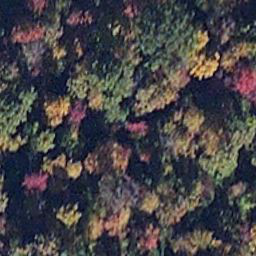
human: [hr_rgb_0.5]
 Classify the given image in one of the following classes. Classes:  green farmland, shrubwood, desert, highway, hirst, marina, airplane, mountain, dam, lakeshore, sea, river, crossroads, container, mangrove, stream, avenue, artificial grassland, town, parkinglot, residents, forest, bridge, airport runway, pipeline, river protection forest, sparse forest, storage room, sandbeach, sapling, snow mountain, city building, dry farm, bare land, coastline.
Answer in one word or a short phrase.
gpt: mangrove